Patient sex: F
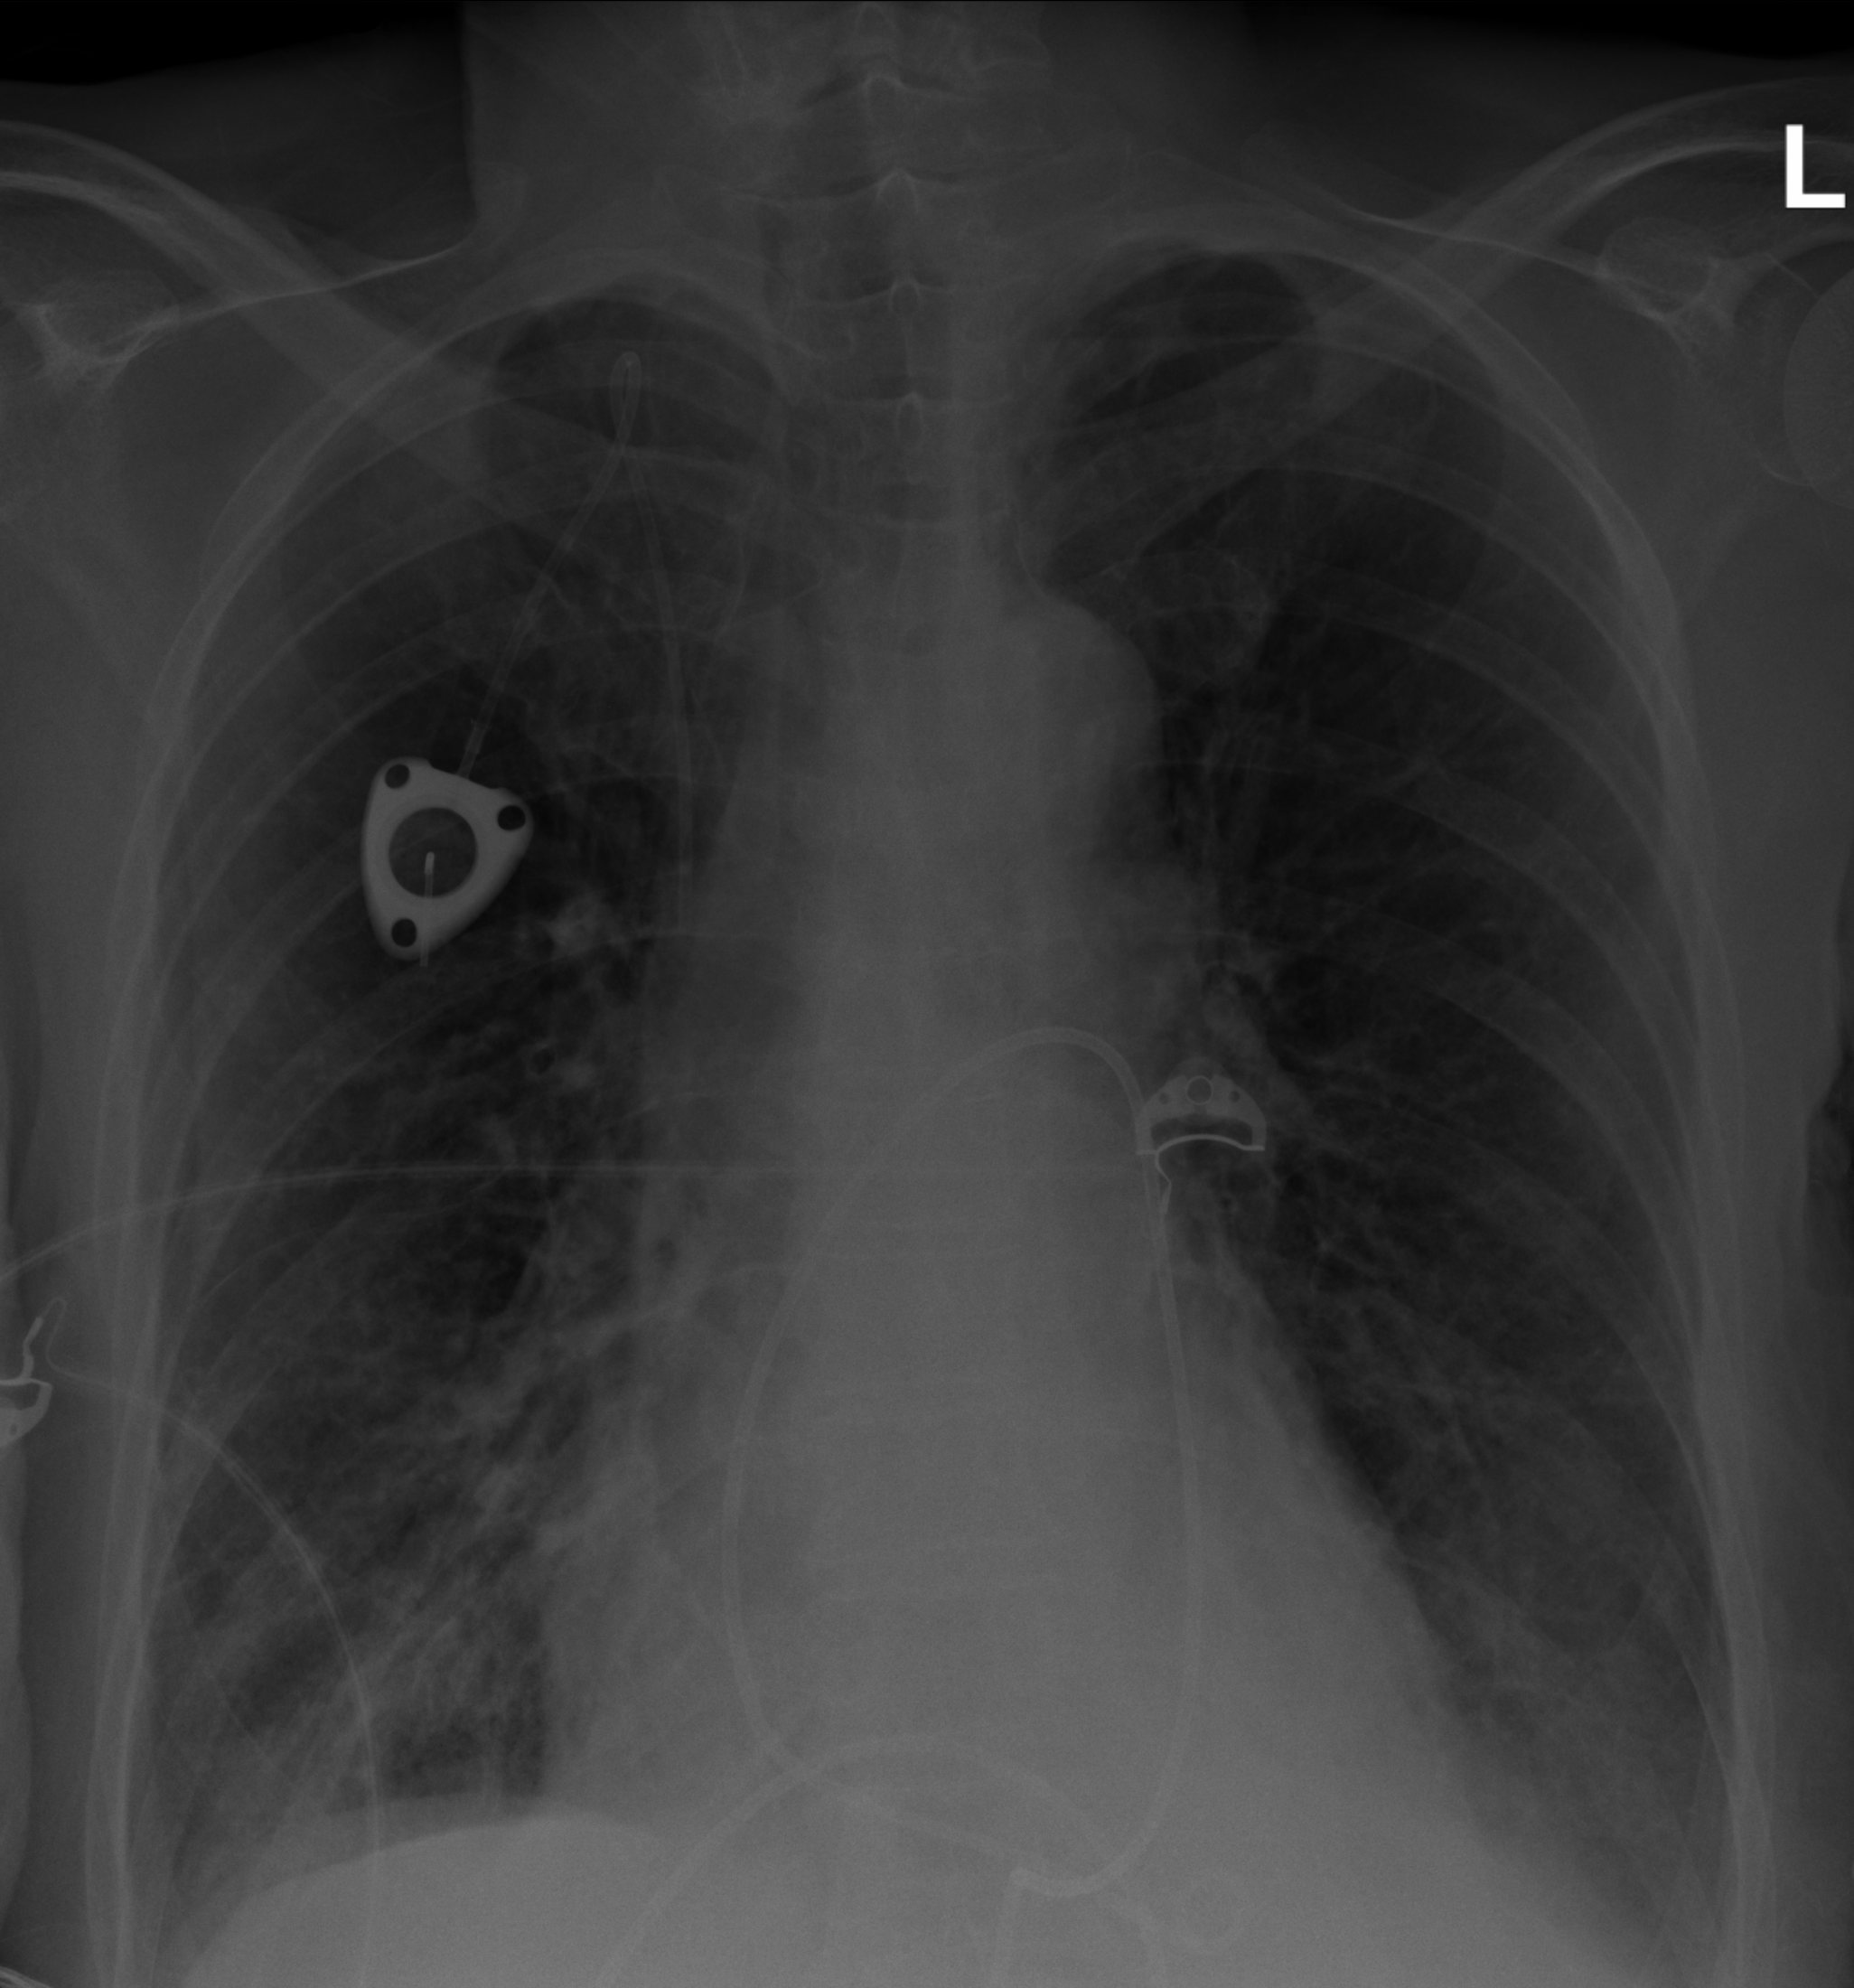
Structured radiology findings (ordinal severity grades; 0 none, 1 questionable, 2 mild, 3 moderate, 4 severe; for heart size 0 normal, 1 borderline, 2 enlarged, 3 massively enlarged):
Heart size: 1
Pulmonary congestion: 0
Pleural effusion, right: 2
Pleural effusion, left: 2
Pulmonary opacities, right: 2
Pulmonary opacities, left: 0
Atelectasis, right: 2
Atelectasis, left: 2